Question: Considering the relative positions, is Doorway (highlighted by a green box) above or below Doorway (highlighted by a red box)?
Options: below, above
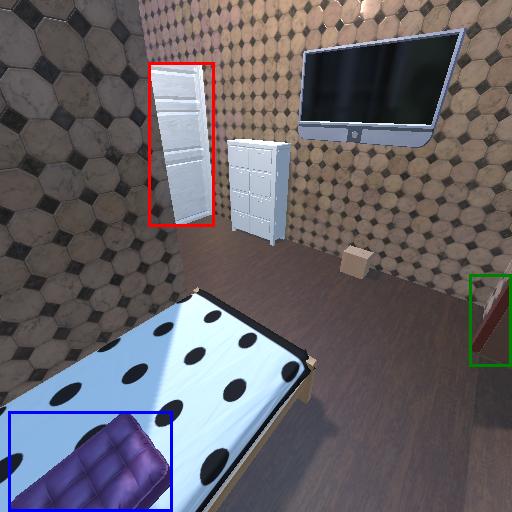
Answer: below